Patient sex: M
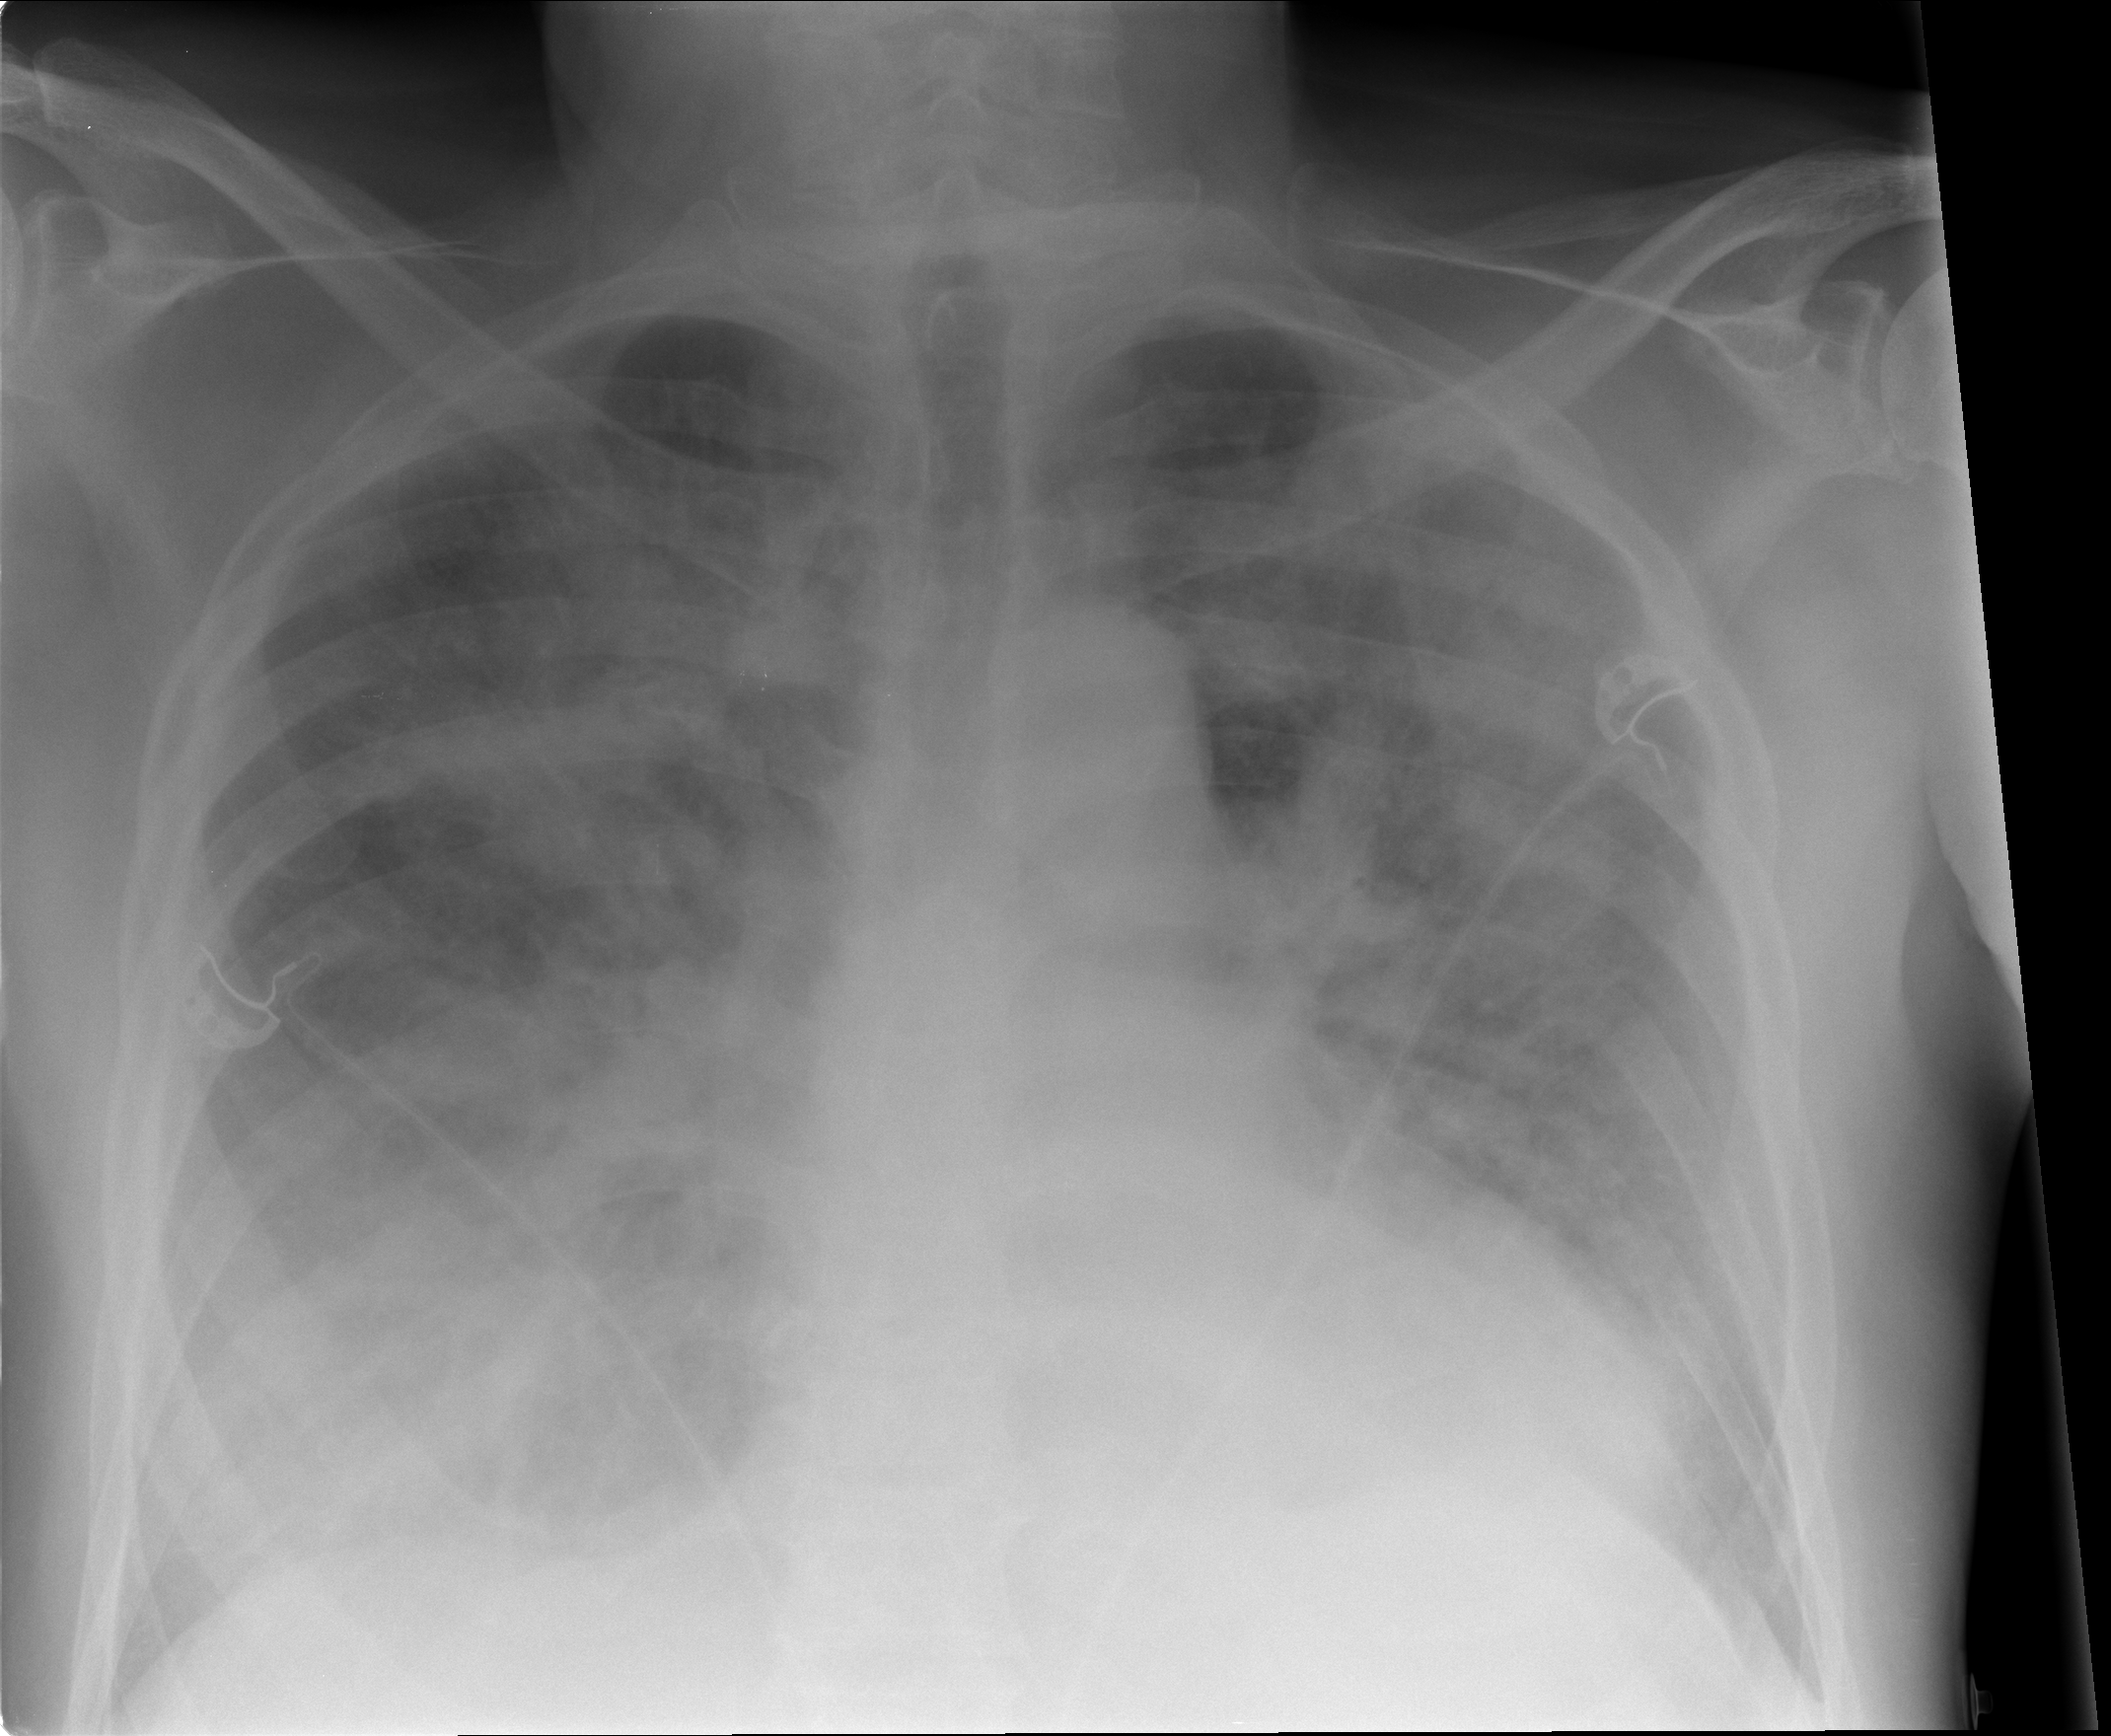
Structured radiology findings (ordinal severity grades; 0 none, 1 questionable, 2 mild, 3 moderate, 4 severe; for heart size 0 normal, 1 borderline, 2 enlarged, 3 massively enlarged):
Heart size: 2
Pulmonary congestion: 0
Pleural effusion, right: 3
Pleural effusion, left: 3
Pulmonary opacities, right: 3
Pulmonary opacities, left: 3
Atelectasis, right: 4
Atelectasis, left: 4